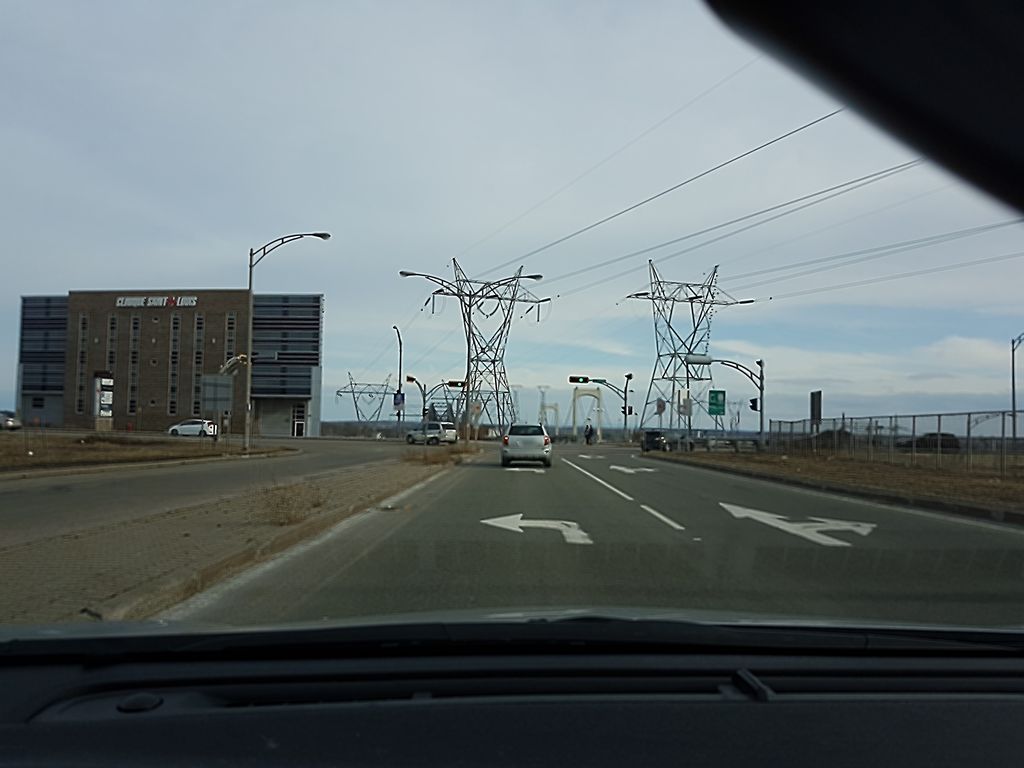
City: quebec_city